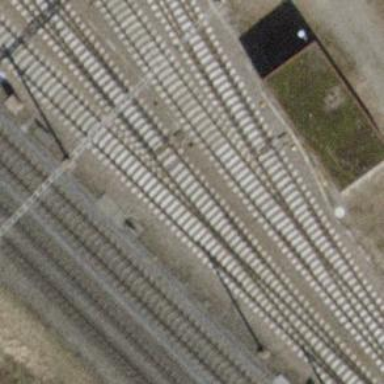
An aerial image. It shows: Railway switch.